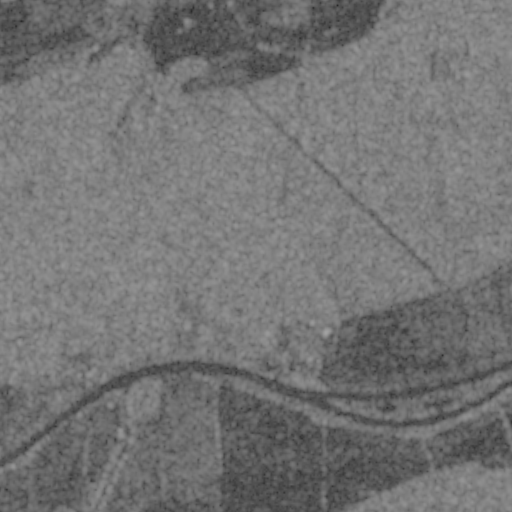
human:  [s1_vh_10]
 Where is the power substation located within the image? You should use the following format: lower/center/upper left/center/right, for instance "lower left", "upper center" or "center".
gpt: The power substation is located in the upper center of the image.
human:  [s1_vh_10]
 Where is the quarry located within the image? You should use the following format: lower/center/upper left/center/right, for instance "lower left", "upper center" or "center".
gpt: The quarry is located in the lower left of the image.
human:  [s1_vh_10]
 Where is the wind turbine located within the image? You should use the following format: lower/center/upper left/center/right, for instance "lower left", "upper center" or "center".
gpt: The wind turbine is located in the upper center of the image.
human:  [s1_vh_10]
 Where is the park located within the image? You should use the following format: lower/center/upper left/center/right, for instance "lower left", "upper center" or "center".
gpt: There is no park in the image.

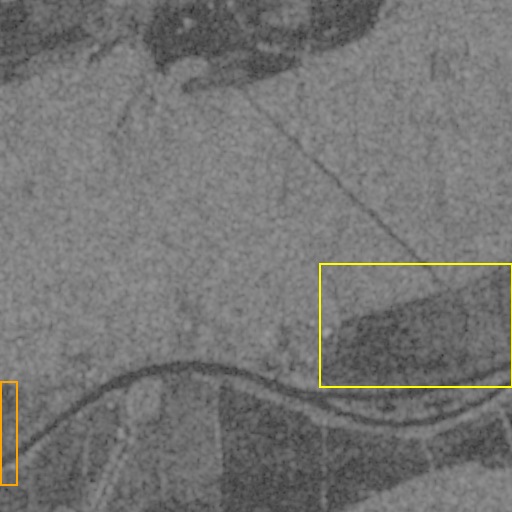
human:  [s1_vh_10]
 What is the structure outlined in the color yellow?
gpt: The structure outlined in yellow is a crop field.
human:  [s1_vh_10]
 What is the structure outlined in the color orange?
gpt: The structure outlined in orange is a quarry.
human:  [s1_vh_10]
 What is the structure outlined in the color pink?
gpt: There is no pink outline.